Question: I don't care about restoring the databases or the users. The issue is really how can i create a new database using phpMyAdmin. I'm using MAMP and was creating a database and decided to delete users that are not being used anymore and in the process checked the box that said delete databases associated with these users, which deleted all of the databases.
Now i can't create a new database in phpMyAdmin because i get this huge error:

So does this mean i ruined my MAMP and/or phpMyAdmin? Otherwise anyone have any possible solutions to remedy the problem?
Thanks.
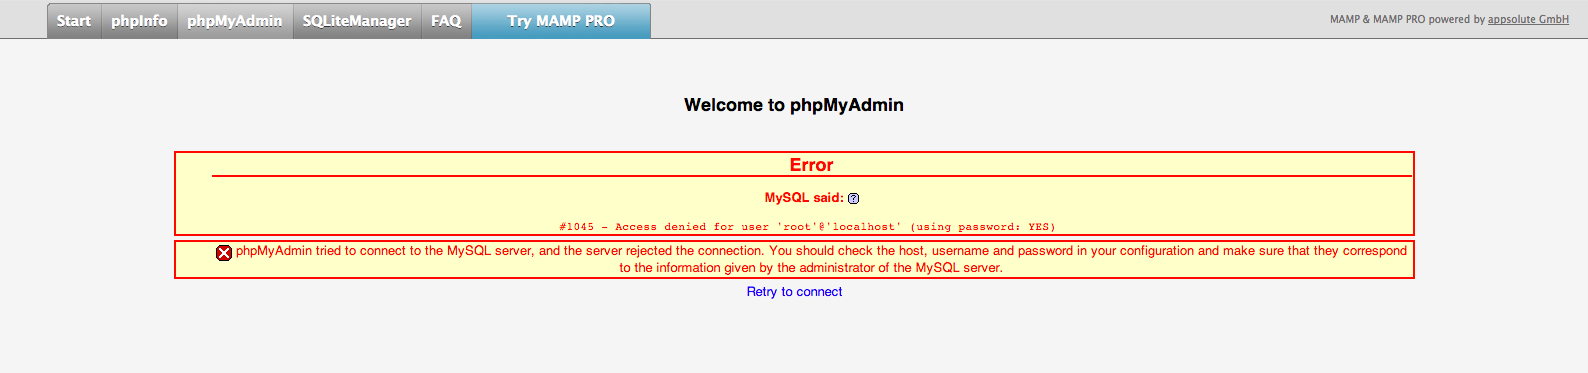
Answer: PhpMyAdmin also uses the root account in your case. When this account is deleted from the tables you can't login via PhpMyAdmin anymore. Luckily there are numerous procedures for restoring the root account <URL>
When the you've restored the user and entered the credentials in the PhpMyAdmin files you can login again and create databases.